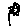
Label: flower